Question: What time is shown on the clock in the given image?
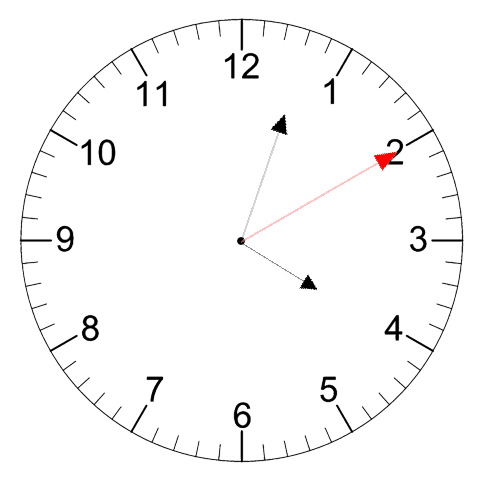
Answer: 04:03:10